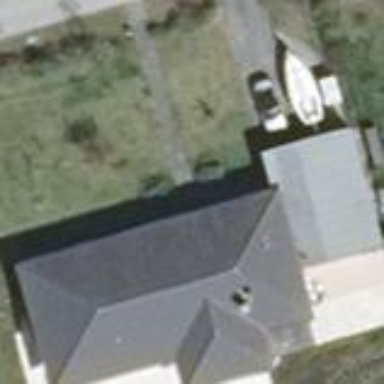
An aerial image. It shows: Dark grey house with hipped roof oriented along the building.